Brain MRI, t2w sequence, axial 2D slice.
Patient: age 45, sex F, weight 75 kg, height 1.65 m
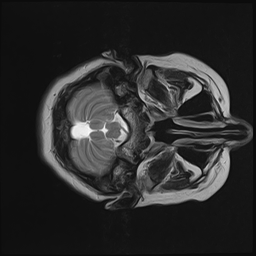